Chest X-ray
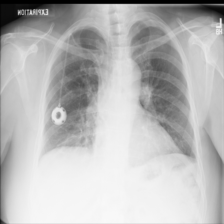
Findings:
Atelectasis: negative
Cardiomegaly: negative
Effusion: negative
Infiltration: negative
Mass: negative
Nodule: negative
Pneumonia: negative
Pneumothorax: negative
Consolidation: negative
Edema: negative
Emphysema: negative
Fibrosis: negative
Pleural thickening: negative
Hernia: negative